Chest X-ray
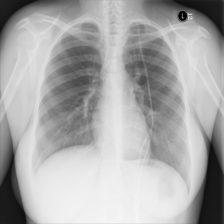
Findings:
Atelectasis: negative
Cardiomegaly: negative
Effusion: negative
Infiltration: negative
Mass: negative
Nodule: negative
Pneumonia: negative
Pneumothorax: negative
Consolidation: negative
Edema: negative
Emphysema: negative
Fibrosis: negative
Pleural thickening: negative
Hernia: negative